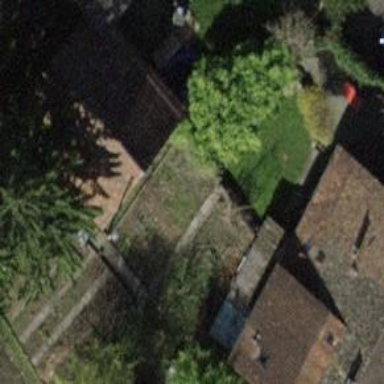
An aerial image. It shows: Shed.